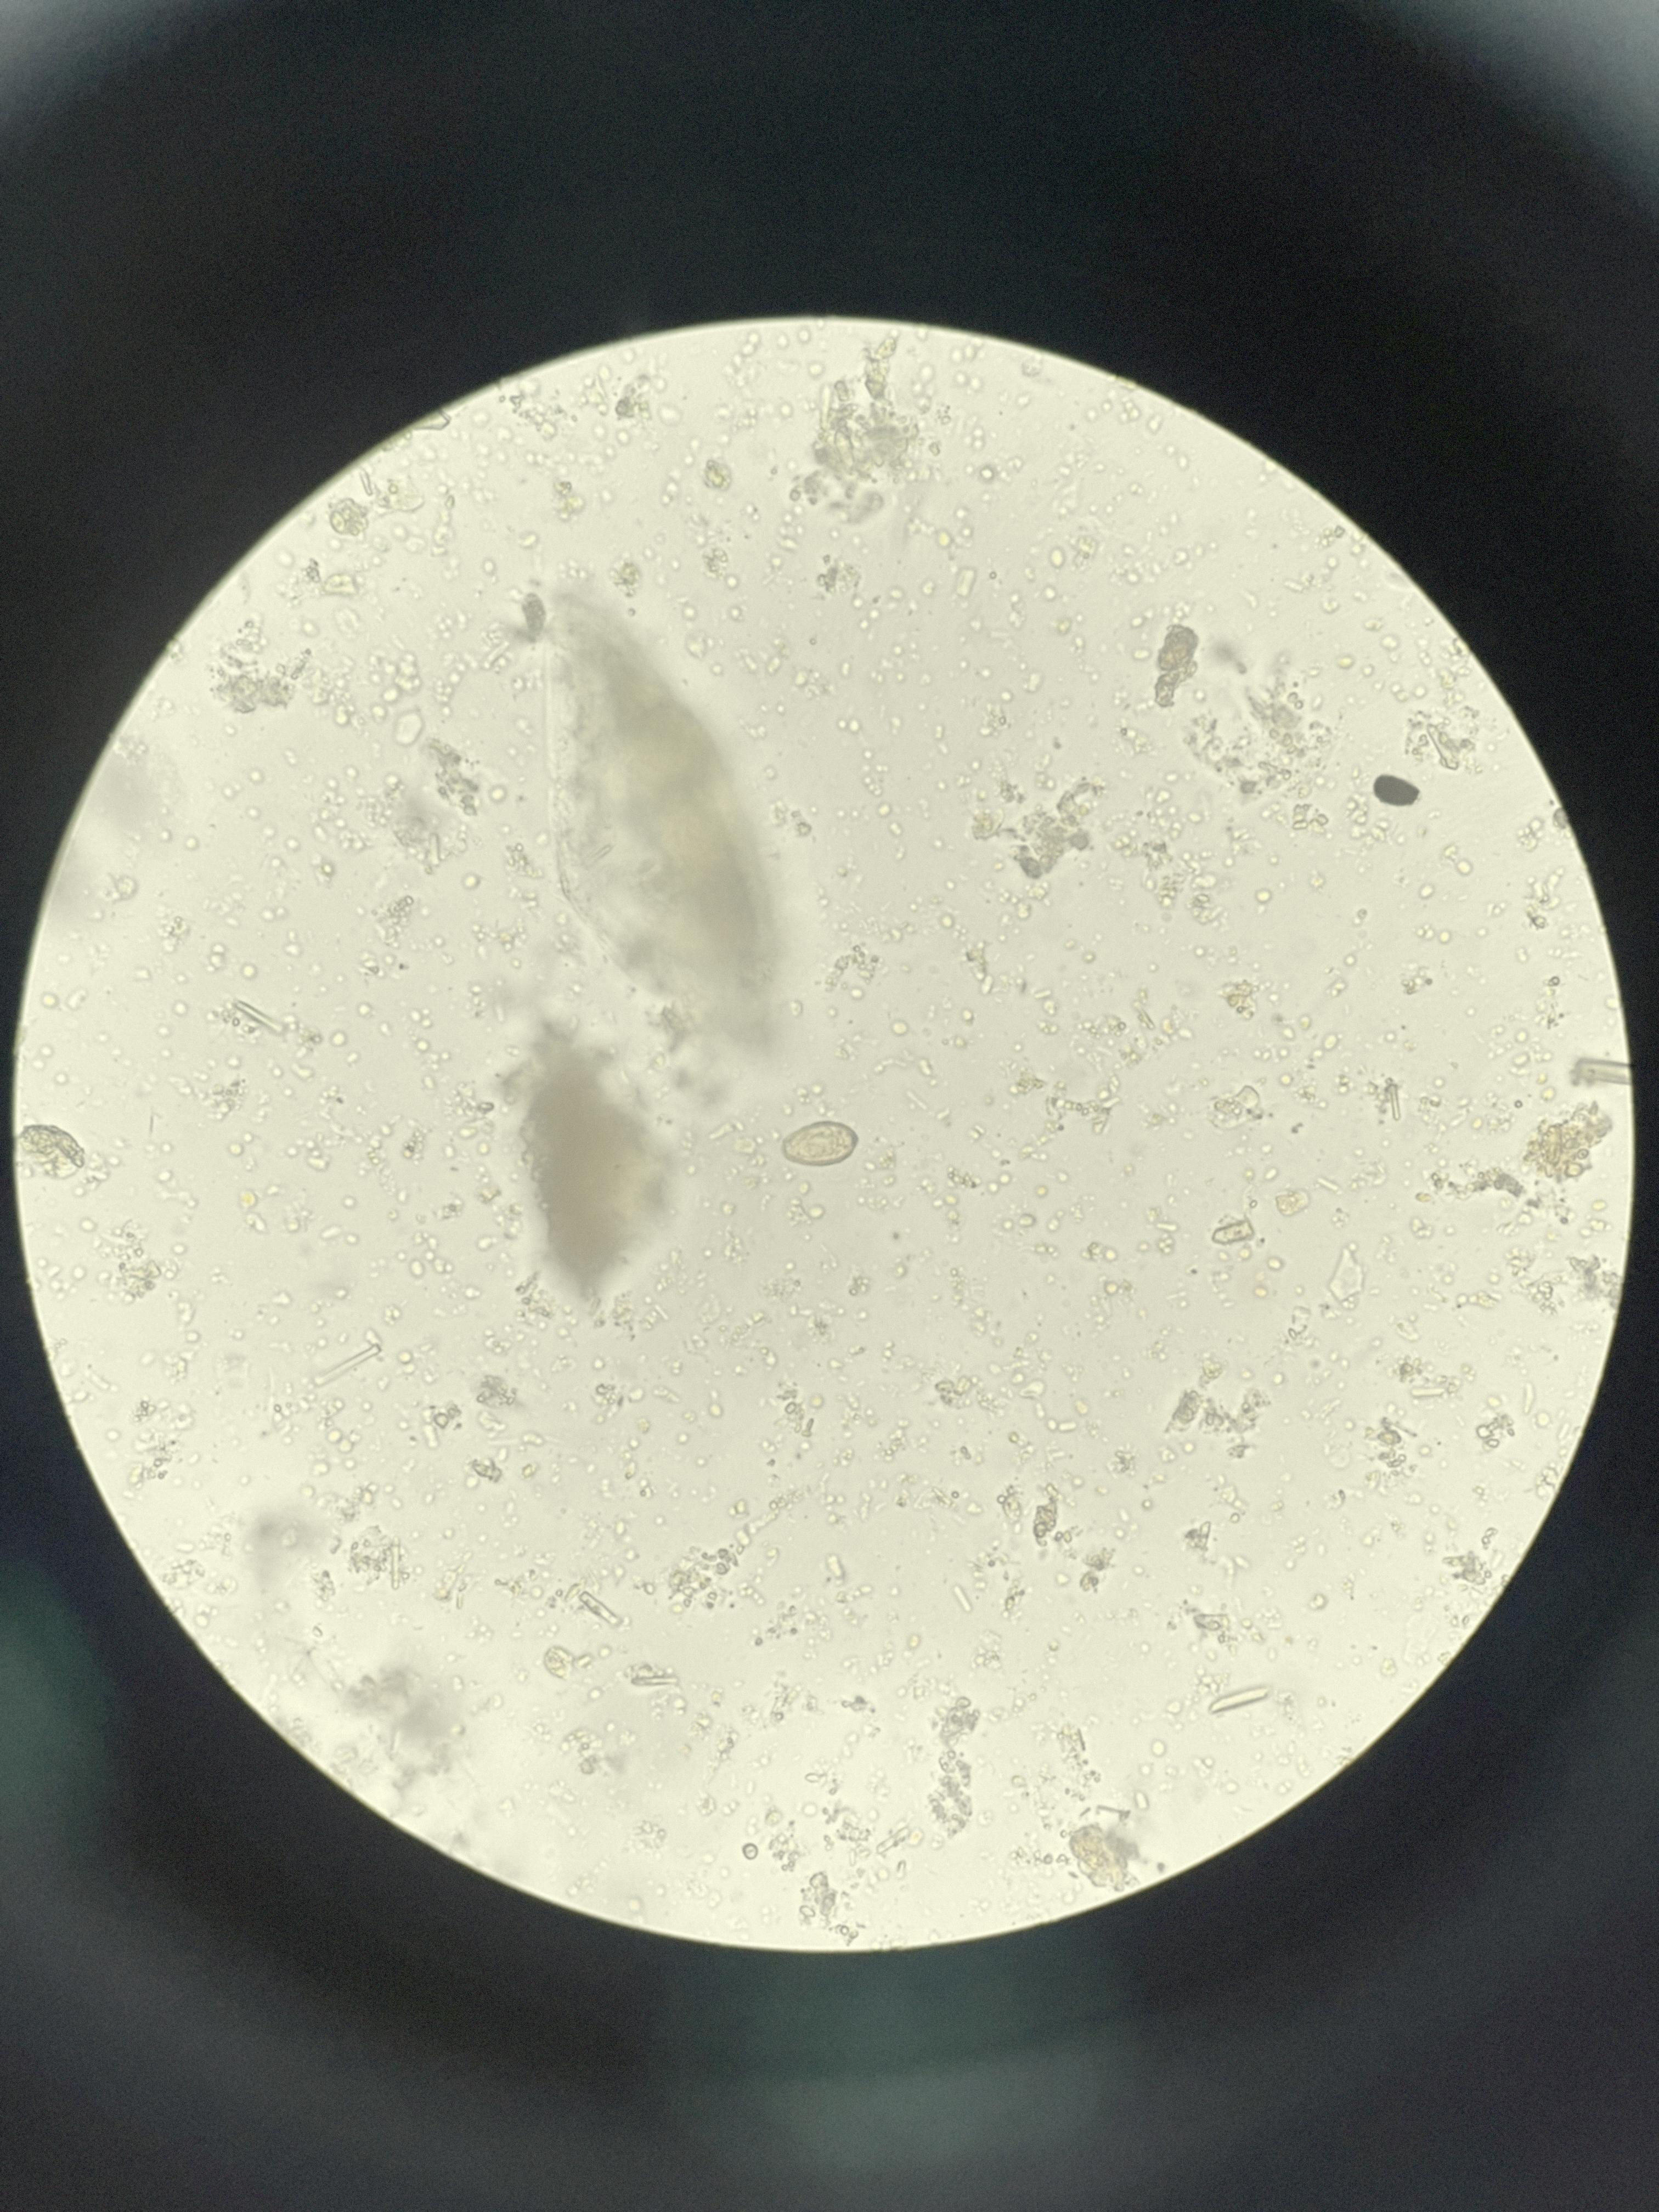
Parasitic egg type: Opisthorchis viverrine